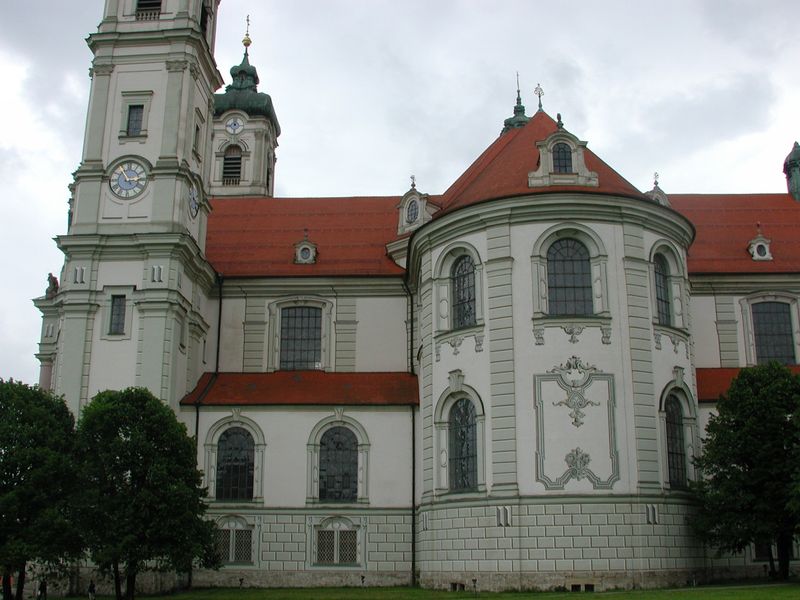
Titel: Ottobeuren, Klosterkirche
Künstler: Christoph Vogt
Standort: Ottobeuren, Klosterkirche (EU - D - Bayern)
Schlagwörter: baum, himmel, wolken, bäume, fenster, dach, gras, rot, wiese, wolke, barock, stein, gitter, kirche, gold, pflanze, pflanzen, rund, turm, fassade, ziegel, rundbogen, ornamente, wandmalerei, uhr, foto, regen, bayern, kloster, türme, zwiebelturm, gauben, kupfer, kugel, kathedrale, querhaus, apsis, gaube, turmuhr, zweiturmfassade, rundbogenfenster, kathedralbau, nordalpin, fenater, st. gallen, gokd, barockisierung